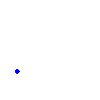
Particle: kaon